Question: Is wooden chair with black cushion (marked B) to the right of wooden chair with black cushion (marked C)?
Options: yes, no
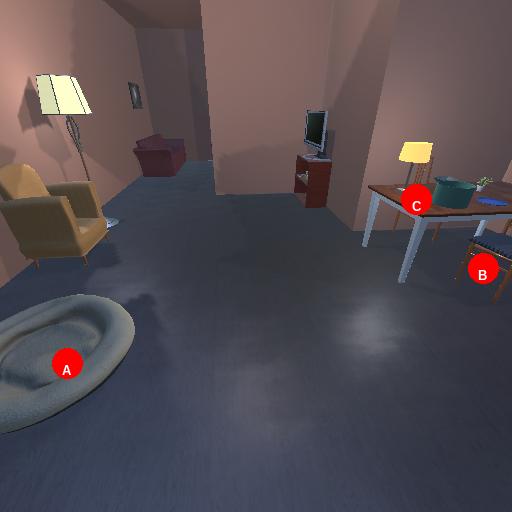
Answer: yes